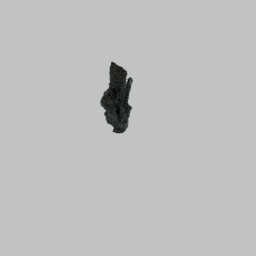
Label: nature